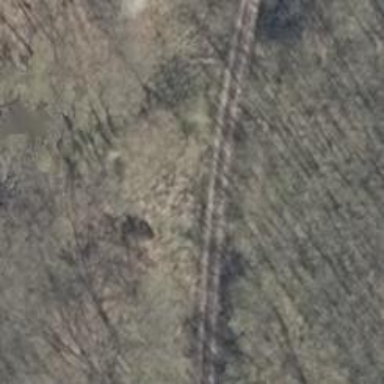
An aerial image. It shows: Track road with grade3 tracktype.